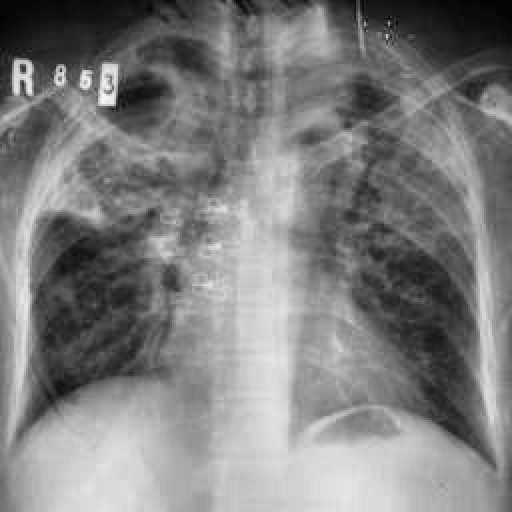
Finding: TUBERCULOSIS